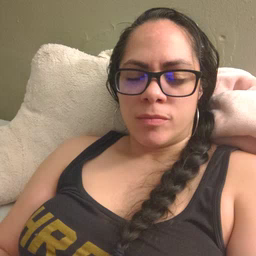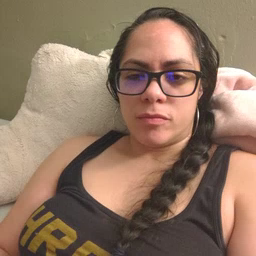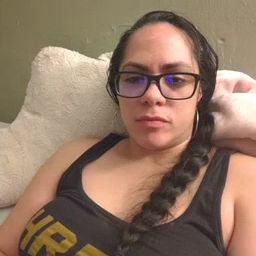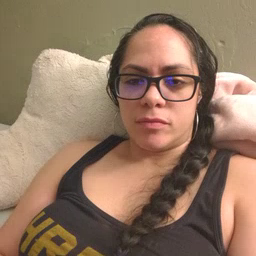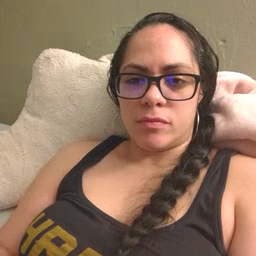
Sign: that